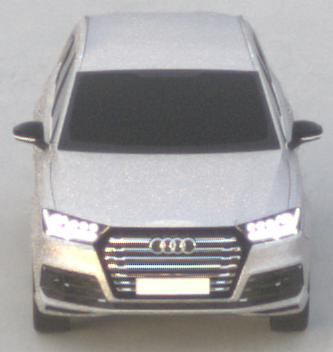
Make: Audi
Model: SQ7
Detailed model: -
Model produced from: 2016
Model produced until: 2018
Doors: 5
Color: white
Road condition: dry road
Daytime: sunrise or sunset
Contrast: low contrast